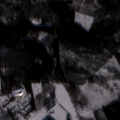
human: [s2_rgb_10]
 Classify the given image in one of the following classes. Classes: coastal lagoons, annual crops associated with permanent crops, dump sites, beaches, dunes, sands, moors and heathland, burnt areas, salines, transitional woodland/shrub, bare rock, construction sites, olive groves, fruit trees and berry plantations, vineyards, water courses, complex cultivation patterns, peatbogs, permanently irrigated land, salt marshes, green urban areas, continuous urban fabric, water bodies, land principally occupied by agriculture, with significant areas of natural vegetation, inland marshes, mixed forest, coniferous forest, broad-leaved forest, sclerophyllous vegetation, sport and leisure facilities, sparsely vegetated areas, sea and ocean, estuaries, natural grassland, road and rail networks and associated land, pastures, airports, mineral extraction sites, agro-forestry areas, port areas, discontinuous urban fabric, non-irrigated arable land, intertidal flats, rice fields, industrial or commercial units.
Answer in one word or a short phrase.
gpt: discontinuous urban fabric, coniferous forest, mixed forest, transitional woodland/shrub